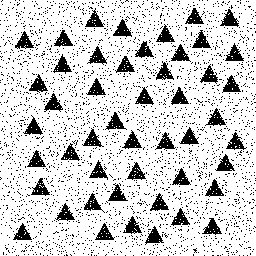
Squares: 0
Triangles: 48
Stars: 0
Total shapes: 48